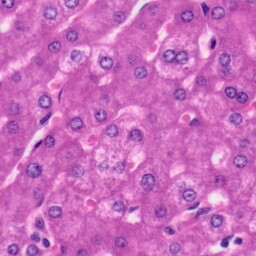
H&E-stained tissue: Liver